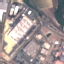
Land use / land cover class: Industrial